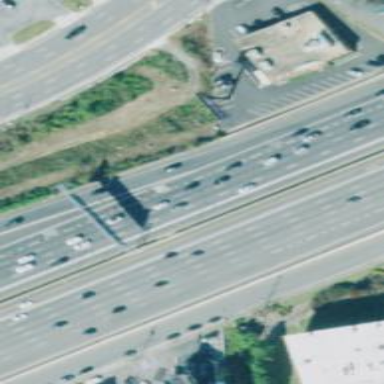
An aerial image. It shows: Motorway junction.